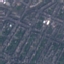
Label: Residential